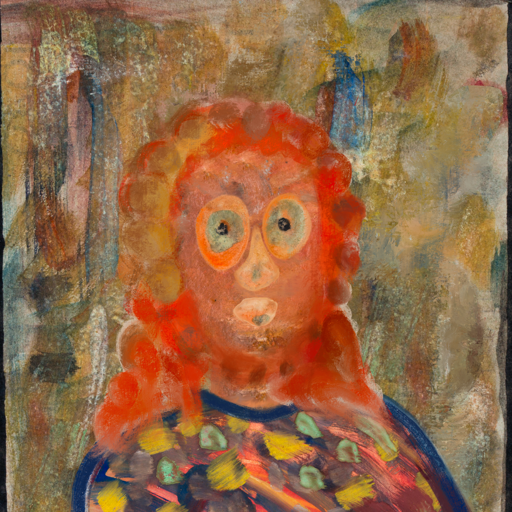
Background: Pipe, Head And Neck Front: Boggyland, Face Front: Childish, Bust: Mother_And_Son_Mother, Hair Front: Rupkatha, Head Accessory: Blank, Second Necklace: Blank, Necklace: Blank, Baby: Blank